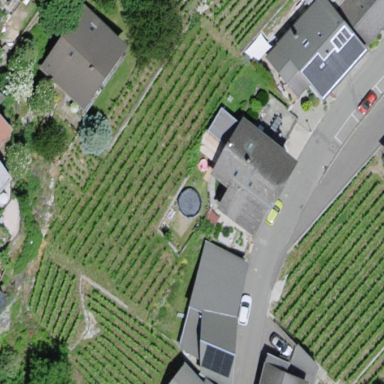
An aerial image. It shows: Vineyard with grape crops.